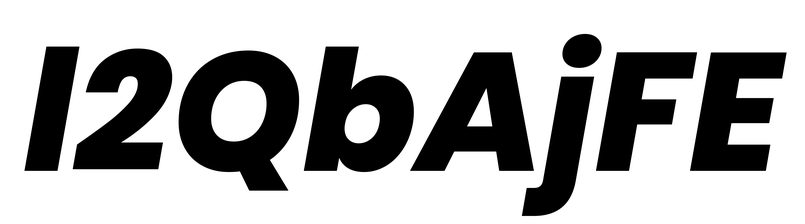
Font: Poppins-ExtraBoldItalic